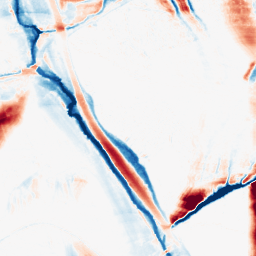
Category: morphological
Decomposition family: morphological_ellipse
Decomposition parameters: operation: average
width: 10
height: 50
Upsampling method: linear_exact
Upsampling parameters: scale: 2
Upsampling scale: 2